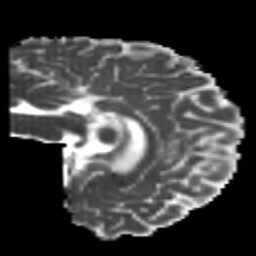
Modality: MD
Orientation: sagittal
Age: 23
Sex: female
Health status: healthy
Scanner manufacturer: philips
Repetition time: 7.477 s
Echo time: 0.08753 s